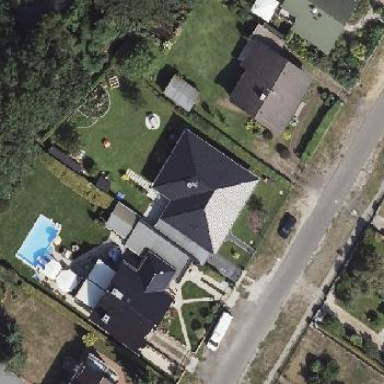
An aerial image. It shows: Detached building with hipped roof.